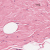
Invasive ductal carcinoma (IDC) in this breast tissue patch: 0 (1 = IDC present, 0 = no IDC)